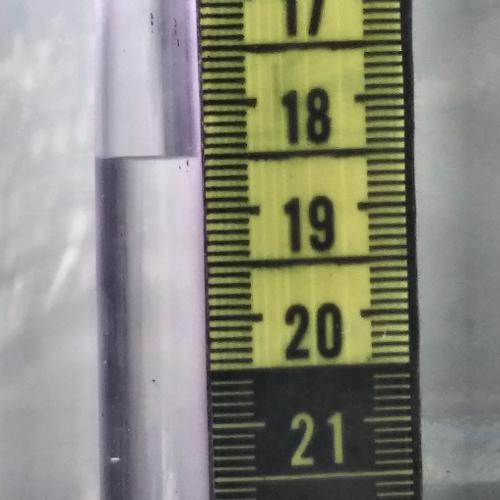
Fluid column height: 18.5 cm